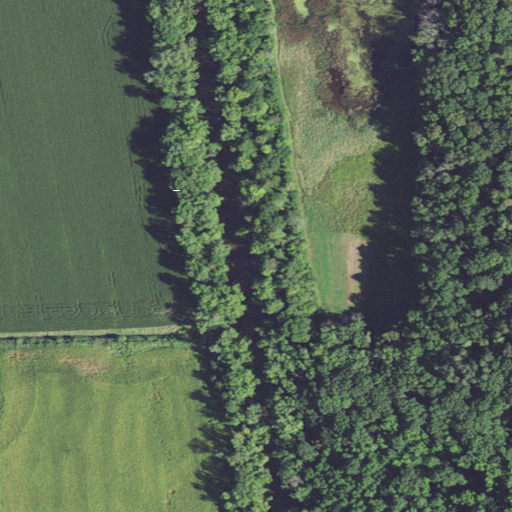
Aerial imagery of gap in Wisconsin named Lower Narrows containing cultivated crops, woody wetlands, deciduous forest, and barren land